Question: I am creating a geofence application and it has a map interface for the user to view where the geofences are located. The problem I have is whenever i load in the coordinates, it only draws one circle and one marker, but the geofence can be entered and exited as intended. At this time, I don't have a physical device to test on, so I'm relying on the emulator.

'''
private void loadGeofencesFromDatabase() {
for (Map.Entry<String, LatLng> entry : Constants.BAY_AREA_LANDMARKS.entrySet()) {
mGeofenceList.add(new Geofence.Builder()
// Set the request ID of the geofence. This is a string to identify this
// geofence.
.setRequestId(entry.getKey())
// Set the circular region of this geofence.
.setCircularRegion(
entry.getValue().latitude,
entry.getValue().longitude,
Constants.GEOFENCE_RADIUS_IN_METERS
)
// Set the expiration duration of the geofence. This geofence gets automatically
// removed after this period of time.
.setExpirationDuration(Constants.GEOFENCE_EXPIRATION_IN_MILLISECONDS)
// Set the transition types of interest. Alerts are only generated for these
// transition. We track entry and exit transitions in this sample.
.setTransitionTypes(Geofence.GEOFENCE_TRANSITION_ENTER |
Geofence.GEOFENCE_TRANSITION_EXIT)
// Create the geofence.
.build());
GeofenceLatLngCoordinates = new ArrayList<>();
GeofenceLatLngCoordinates.add(new LatLng(entry.getValue().latitude, entry.getValue().longitude));
GEOFENCE_RADIUS = Constants.GEOFENCE_RADIUS_IN_METERS;
addGeofences();
}
}
'''
Here is the method responsible for drawing the circle and markers on the map. It retrieves the coordinates from the ArrayList and then attempts to draw the circle and markers on the map using for loop.
'''
private void drawGeofence() {
Log.d(TAG, "GEOFENCE: Drawing Geofence on Map");
for (LatLng latLng : GeofenceLatLngCoordinates){
CircleOptions circleOptions = new CircleOptions()
.center(new LatLng(latLng.latitude, latLng.longitude))
.strokeColor(Color.argb(50, 70,70,70))
.fillColor( Color.argb(100, 150,150,150) )
.strokeColor(Color.RED)
.strokeWidth(5)
.radius(GEOFENCE_RADIUS);
geoFenceLimits = map.addCircle( circleOptions );
MarkerOptions markerOptions = new MarkerOptions()
.position(new LatLng(latLng.latitude, latLng.longitude))
.icon(BitmapDescriptorFactory.defaultMarker(BitmapDescriptorFactory.HUE_AZURE))
.title("My Geofence Location");
testMark = map.addMarker(markerOptions);
}
}
'''
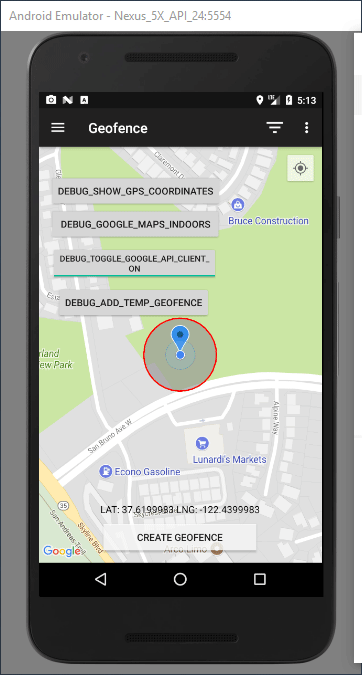
Answer: You are creating your 'GeofenceLatLngCoordinates = new ArrayList<>();' on each iteration of the 'for' loop.
Just move that line before the 'for' loop:
'''
private void loadGeofencesFromDatabase() {
GeofenceLatLngCoordinates = new ArrayList<>();
GEOFENCE_RADIUS = Constants.GEOFENCE_RADIUS_IN_METERS;
for (Map.Entry<String, LatLng> entry : Constants.BAY_AREA_LANDMARKS.entrySet()) {
mGeofenceList.add(new Geofence.Builder()
// Set the request ID of the geofence. This is a string to identify this
// geofence.
.setRequestId(entry.getKey())
// Set the circular region of this geofence.
.setCircularRegion(
entry.getValue().latitude,
entry.getValue().longitude,
Constants.GEOFENCE_RADIUS_IN_METERS
)
// Set the expiration duration of the geofence. This geofence gets automatically
// removed after this period of time.
.setExpirationDuration(Constants.GEOFENCE_EXPIRATION_IN_MILLISECONDS)
// Set the transition types of interest. Alerts are only generated for these
// transition. We track entry and exit transitions in this sample.
.setTransitionTypes(Geofence.GEOFENCE_TRANSITION_ENTER |
Geofence.GEOFENCE_TRANSITION_EXIT)
// Create the geofence.
.build());
GeofenceLatLngCoordinates.add(new LatLng(entry.getValue().latitude, entry.getValue().longitude));
addGeofences();
}
}
'''